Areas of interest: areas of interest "Ala Toll Station (G56 Hang-Rui Expressway Exit)"
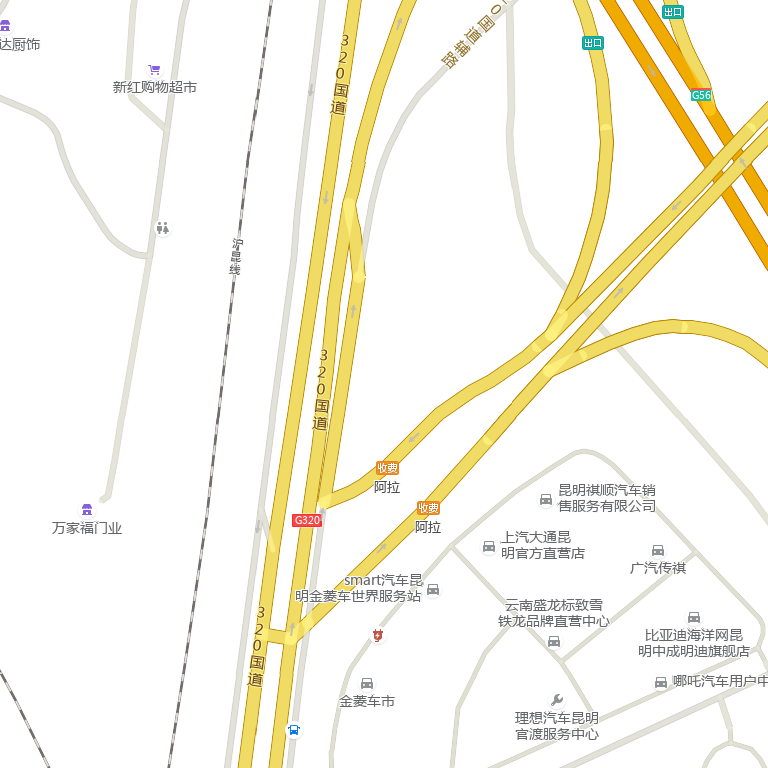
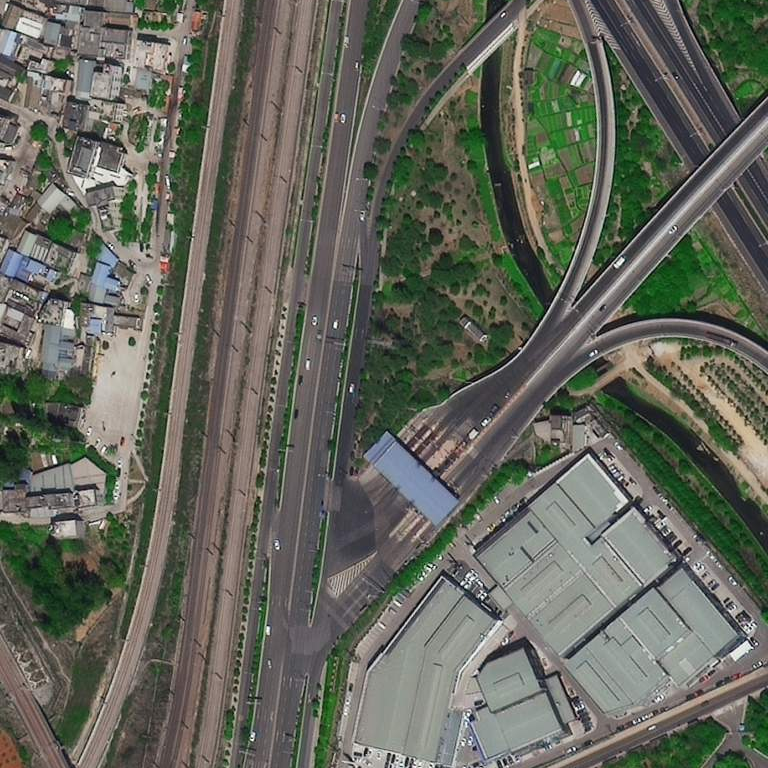